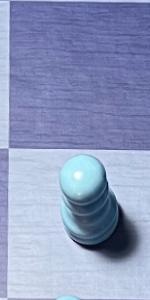
Label: Pawn_White